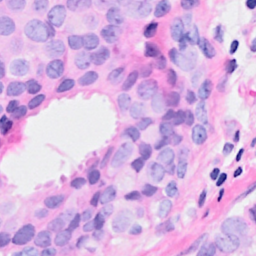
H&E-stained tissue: Breast